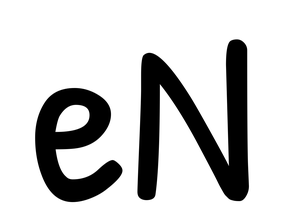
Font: PatrickHand-Regular